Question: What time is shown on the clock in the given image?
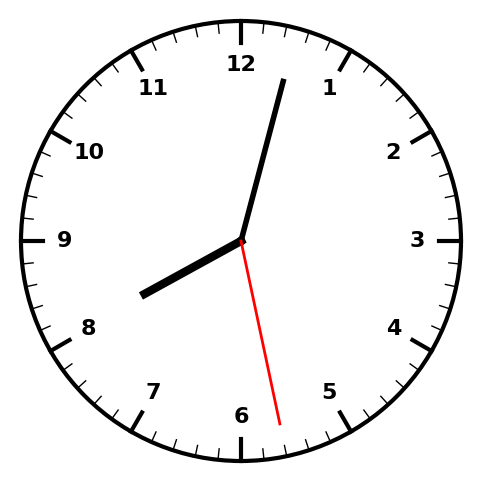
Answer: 08:02:28